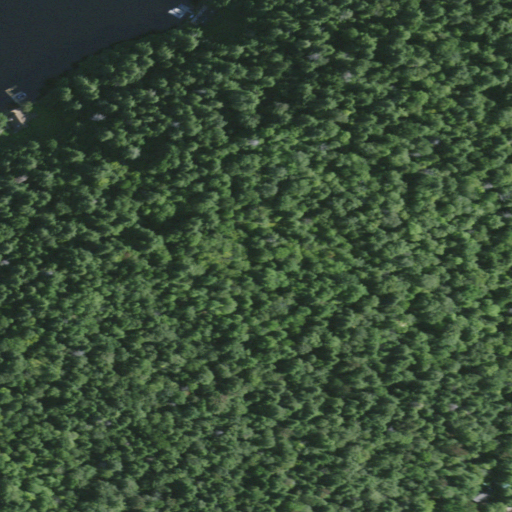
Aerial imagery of island in New York named County Line Island containing deciduous forest, evergreen forest, open water, mixed forest, herbaceous wetlands, and open development